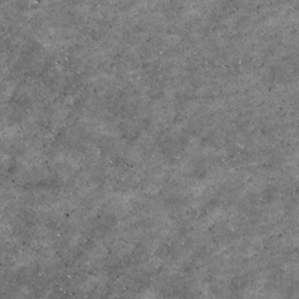
Label: non_frost